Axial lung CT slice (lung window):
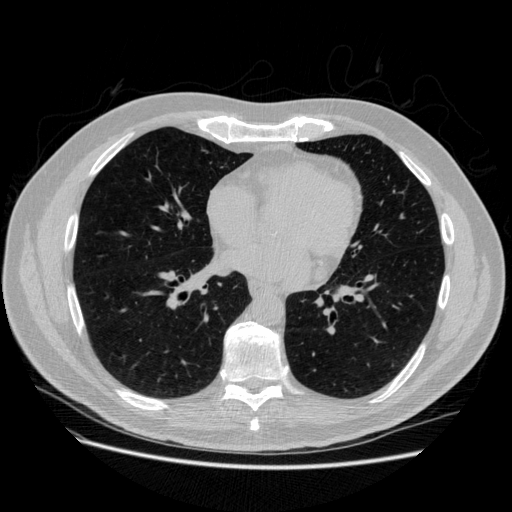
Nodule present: no